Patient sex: M
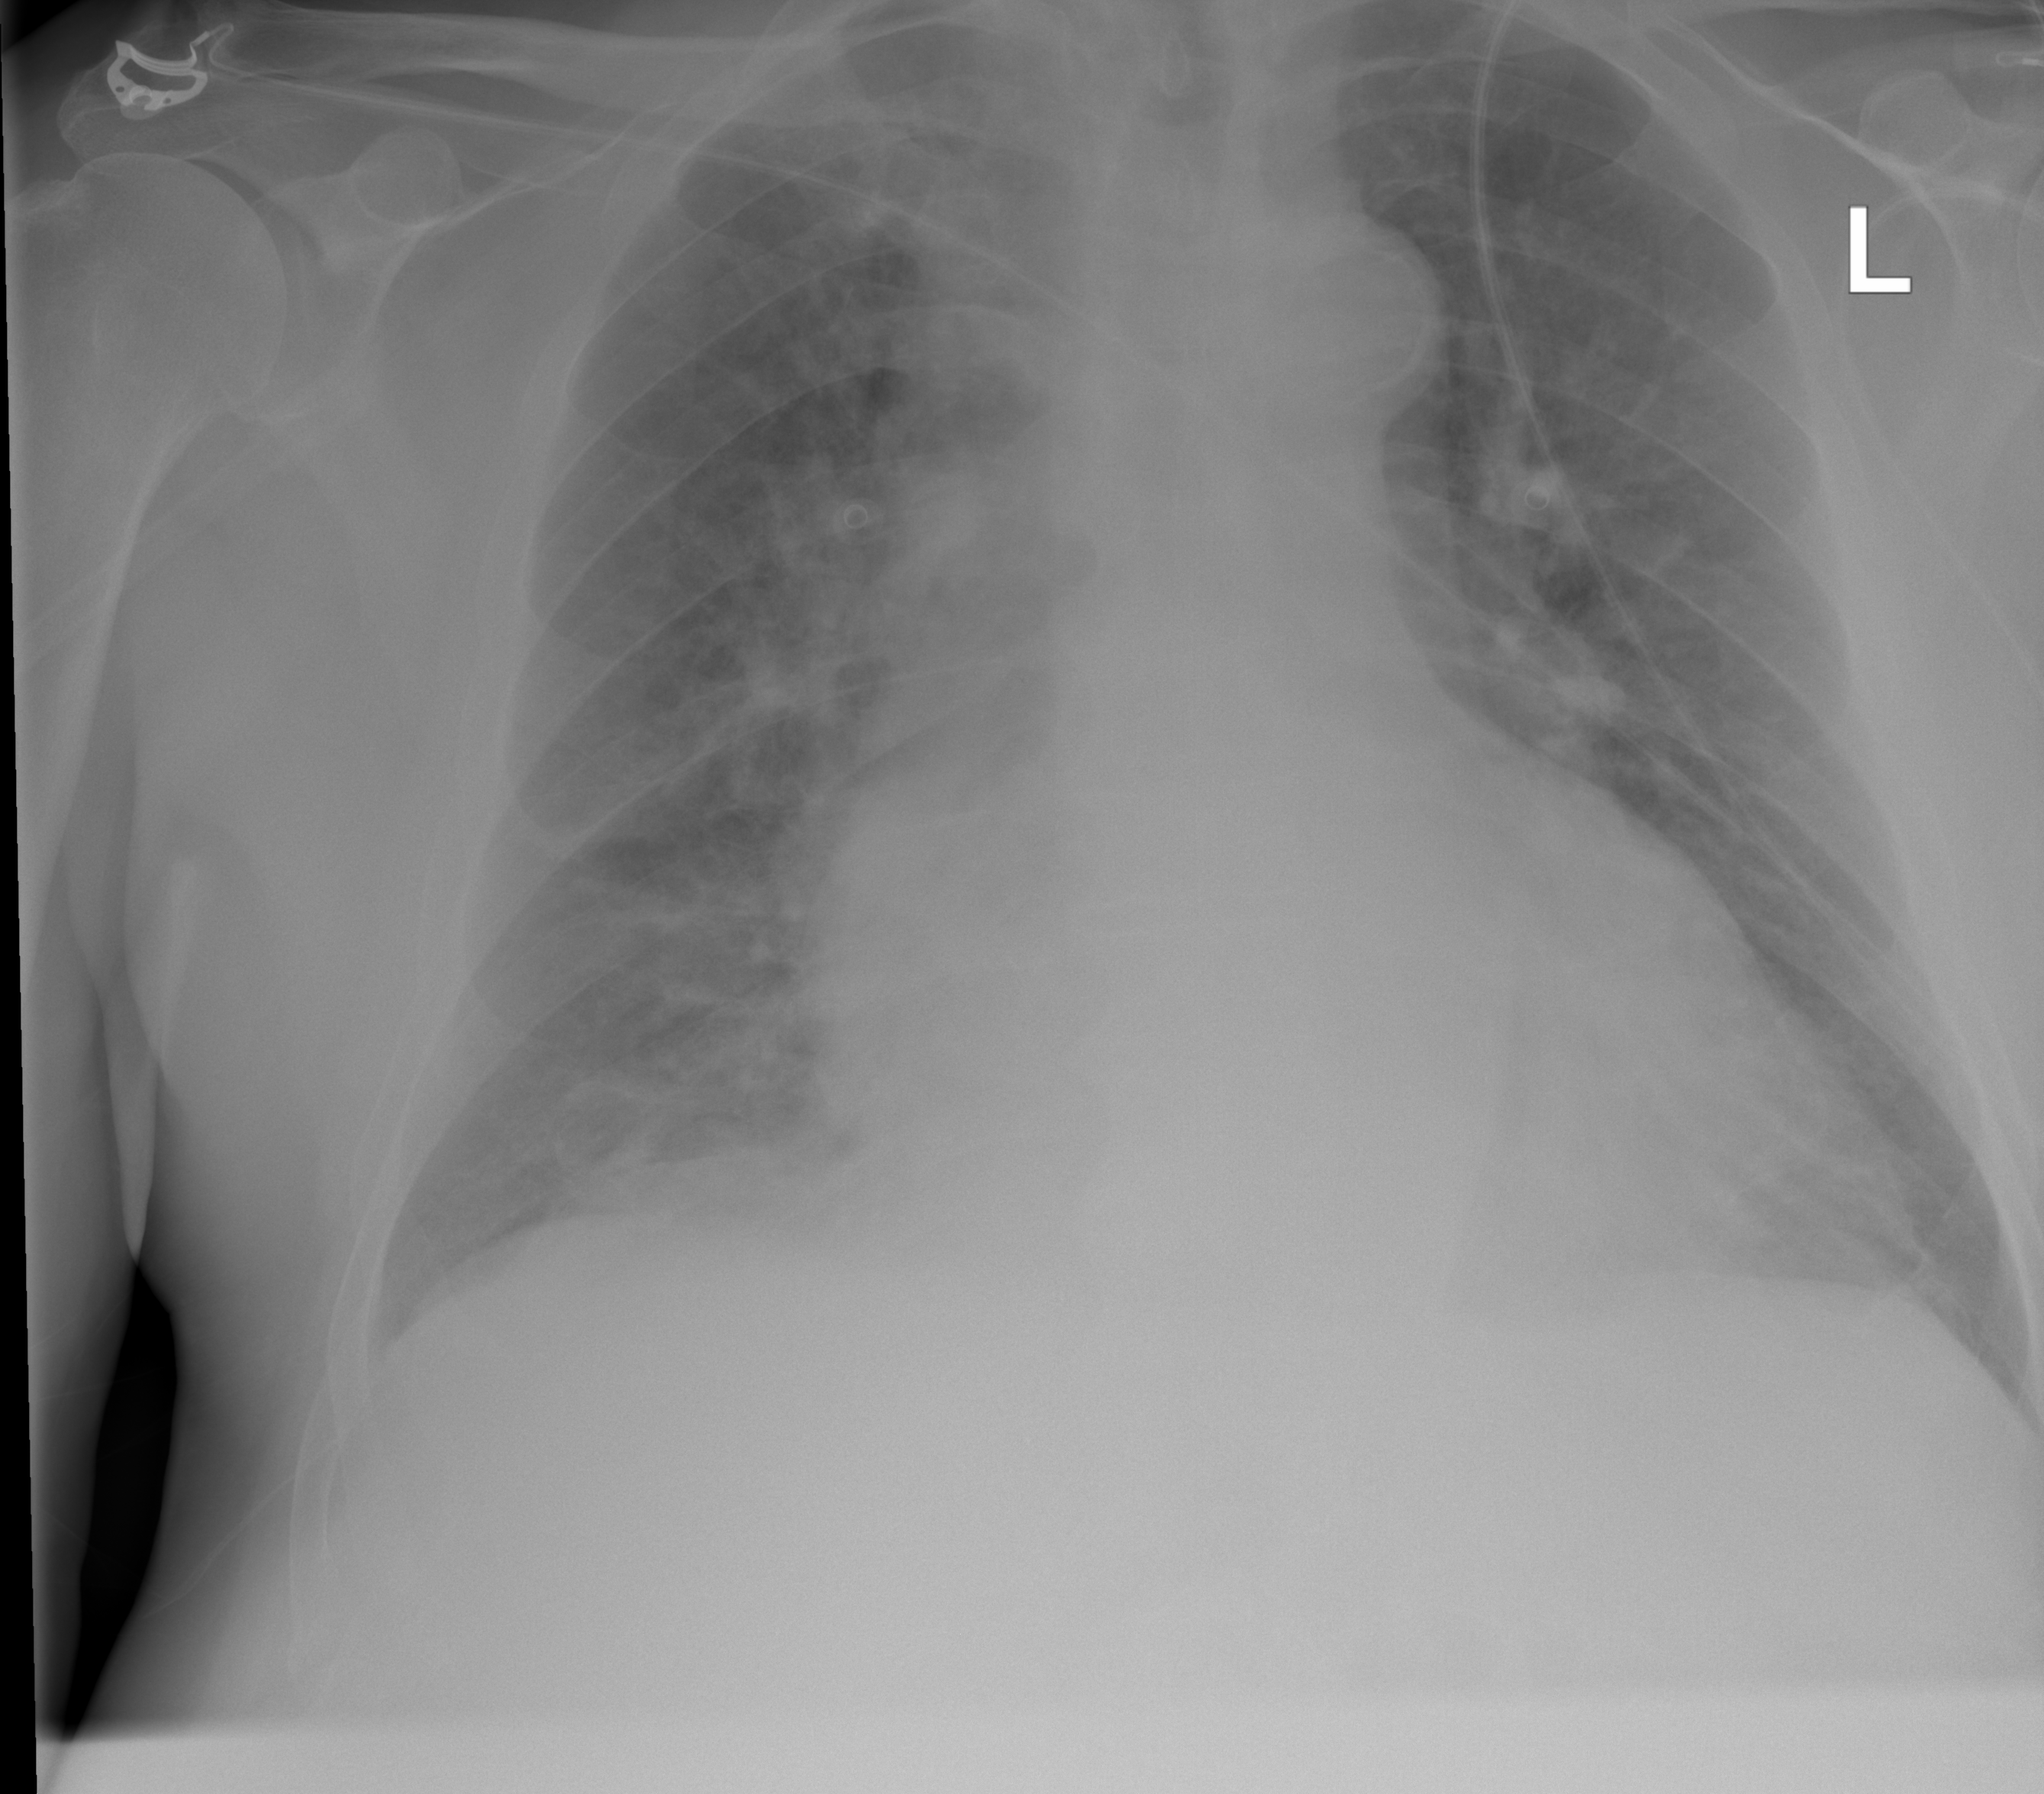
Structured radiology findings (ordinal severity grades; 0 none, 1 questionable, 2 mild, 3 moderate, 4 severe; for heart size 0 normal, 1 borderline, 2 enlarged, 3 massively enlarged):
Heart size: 2
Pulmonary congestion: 2
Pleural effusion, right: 0
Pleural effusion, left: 0
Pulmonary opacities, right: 0
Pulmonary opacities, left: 0
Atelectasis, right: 0
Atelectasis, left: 0